Aerial crown-view tile of a tropical tree (Barro Colorado Island, Panama), acquired 20250124:
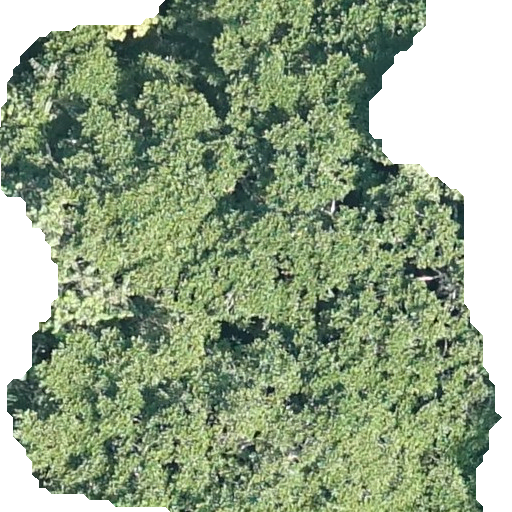
Species: Ficus insipida
GBIF accepted scientific name: Ficus insipida
Crown area: 393.486 m²